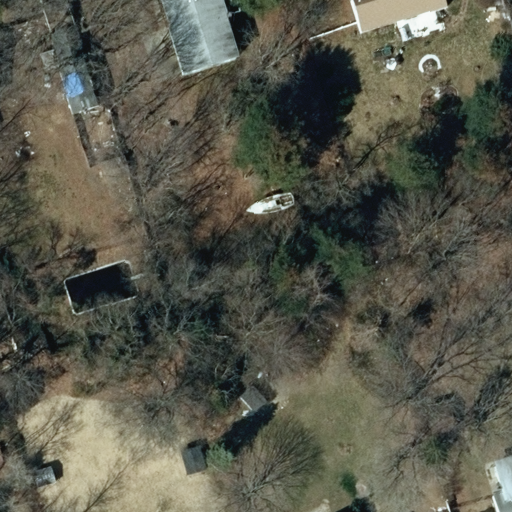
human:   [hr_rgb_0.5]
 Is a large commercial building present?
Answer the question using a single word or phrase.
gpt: no

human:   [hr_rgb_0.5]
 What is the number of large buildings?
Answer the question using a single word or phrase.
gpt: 0

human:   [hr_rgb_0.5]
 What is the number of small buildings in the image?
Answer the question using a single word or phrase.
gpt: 5

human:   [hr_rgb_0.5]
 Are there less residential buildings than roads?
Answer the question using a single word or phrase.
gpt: no

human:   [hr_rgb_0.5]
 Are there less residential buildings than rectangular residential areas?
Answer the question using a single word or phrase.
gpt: no

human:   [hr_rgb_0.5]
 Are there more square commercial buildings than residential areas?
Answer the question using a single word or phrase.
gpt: no

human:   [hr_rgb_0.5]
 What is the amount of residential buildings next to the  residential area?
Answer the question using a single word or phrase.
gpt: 5

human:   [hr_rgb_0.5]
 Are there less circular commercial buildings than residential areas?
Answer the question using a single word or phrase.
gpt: yes

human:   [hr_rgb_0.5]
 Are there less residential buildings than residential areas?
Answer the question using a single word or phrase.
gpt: no

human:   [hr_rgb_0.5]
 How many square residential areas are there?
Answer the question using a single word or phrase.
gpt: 0

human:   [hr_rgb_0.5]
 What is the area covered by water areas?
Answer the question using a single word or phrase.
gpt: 0m2

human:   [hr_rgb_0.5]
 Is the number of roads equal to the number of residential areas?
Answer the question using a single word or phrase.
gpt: no

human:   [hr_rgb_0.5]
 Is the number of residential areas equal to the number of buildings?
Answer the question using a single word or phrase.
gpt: no

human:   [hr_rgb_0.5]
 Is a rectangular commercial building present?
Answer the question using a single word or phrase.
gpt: no

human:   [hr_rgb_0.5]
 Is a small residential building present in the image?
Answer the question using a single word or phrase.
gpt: yes

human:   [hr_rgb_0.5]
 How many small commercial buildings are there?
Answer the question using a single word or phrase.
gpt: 0

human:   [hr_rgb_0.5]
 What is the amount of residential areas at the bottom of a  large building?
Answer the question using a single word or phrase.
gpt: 0

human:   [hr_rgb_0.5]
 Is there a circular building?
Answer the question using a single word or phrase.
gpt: no

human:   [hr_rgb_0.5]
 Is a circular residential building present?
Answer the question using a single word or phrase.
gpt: no

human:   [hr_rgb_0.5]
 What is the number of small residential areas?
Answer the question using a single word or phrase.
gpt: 0

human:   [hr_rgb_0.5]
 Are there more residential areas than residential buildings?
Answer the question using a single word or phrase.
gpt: no

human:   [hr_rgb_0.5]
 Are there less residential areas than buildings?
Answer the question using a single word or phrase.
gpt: yes

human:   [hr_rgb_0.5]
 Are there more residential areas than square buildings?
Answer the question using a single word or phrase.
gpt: yes

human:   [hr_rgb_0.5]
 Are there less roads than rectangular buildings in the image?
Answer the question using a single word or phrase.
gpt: yes

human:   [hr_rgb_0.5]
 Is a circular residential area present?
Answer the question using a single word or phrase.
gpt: no

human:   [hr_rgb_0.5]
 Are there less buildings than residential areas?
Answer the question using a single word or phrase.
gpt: no

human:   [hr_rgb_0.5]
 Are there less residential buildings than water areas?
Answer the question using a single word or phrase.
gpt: no

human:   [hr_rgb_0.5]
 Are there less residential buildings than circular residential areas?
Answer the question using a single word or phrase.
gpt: no

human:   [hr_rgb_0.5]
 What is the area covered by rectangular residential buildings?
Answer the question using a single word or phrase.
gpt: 367m2

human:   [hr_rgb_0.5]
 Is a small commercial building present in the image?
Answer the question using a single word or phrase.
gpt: no

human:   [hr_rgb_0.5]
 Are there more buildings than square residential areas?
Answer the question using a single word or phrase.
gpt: yes

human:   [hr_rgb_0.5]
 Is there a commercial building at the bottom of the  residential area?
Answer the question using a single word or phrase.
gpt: no

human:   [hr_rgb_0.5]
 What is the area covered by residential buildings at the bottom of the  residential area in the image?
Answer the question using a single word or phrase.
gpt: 681m2

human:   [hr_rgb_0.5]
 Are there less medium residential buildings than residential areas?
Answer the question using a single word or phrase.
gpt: no

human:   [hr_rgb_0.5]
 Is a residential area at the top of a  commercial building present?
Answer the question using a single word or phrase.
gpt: no

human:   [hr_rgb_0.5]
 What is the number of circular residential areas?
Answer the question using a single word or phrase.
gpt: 0